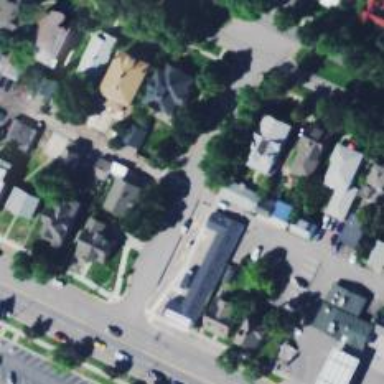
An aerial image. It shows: Alleyway designated as service road.